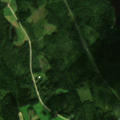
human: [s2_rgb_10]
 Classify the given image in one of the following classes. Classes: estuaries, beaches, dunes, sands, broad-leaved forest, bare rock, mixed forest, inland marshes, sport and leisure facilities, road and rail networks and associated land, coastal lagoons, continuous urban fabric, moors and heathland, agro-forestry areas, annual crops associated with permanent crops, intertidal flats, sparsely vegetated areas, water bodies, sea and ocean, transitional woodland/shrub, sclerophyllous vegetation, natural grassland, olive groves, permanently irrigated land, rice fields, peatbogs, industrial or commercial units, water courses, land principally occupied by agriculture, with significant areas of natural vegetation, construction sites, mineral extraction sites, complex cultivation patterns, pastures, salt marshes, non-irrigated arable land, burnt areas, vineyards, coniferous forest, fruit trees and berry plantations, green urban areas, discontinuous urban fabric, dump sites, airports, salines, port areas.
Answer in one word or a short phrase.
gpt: land principally occupied by agriculture, with significant areas of natural vegetation, mixed forest, water bodies